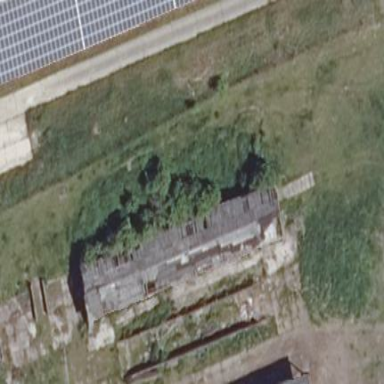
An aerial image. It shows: Ruins of building.